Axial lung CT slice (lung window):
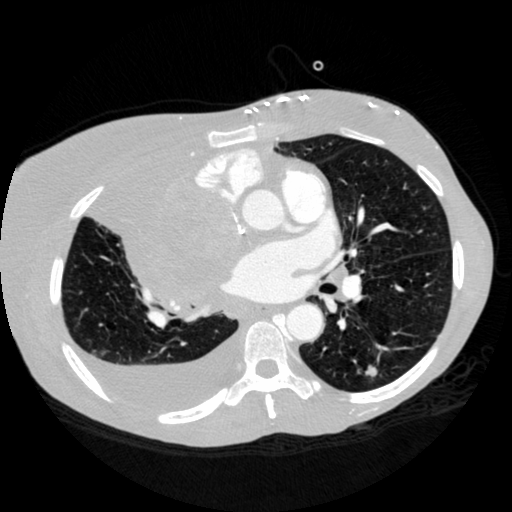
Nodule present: yes
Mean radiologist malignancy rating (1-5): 4